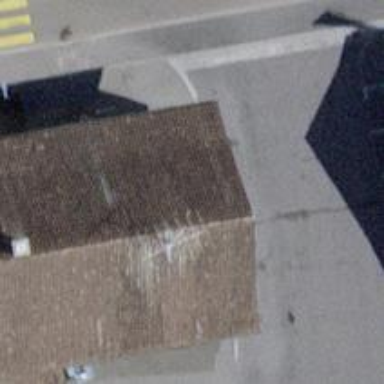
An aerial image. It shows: Bus stop with platform for public transport.